Question: first record content appear and the other records not appear untill i scroll the list,So if this list has 3 records which mean that i can't scroll so the first record content only appeared

> '''
<?xml version="1.0" encoding="utf-8"?>
<RelativeLayout
xmlns:android="http://schemas.android.com/apk/res/android"
android:layout_width="match_parent"
android:layout_height="match_parent"
android:background="#ffffffff">
'''
'''
<TextView
android:layout_width="wrap_content"
android:layout_height="wrap_content"
android:text="Basket ID: "
android:layout_alignParentTop="true"
android:id="@+id/basketIDt"
android:padding="10dp"
android:textSize="20dp"
android:textColor="@color/abc_input_method_navigation_guard"
android:paddingTop="30dp"/>
<TextView
android:layout_width="wrap_content"
android:layout_height="wrap_content"
android:text="text"
android:layout_alignParentTop="true"
android:id="@+id/basketID"
android:layout_toRightOf="@+id/basketIDt"
android:padding="10dp"
android:textSize="20dp"
android:textColor="@color/abc_input_method_navigation_guard"
android:paddingTop="30dp"/>
<TextView
android:layout_width="wrap_content"
android:layout_height="100dp"
android:text="text"
android:id="@+id/description"
android:layout_below="@+id/basketID"
android:textSize="15dp"
android:layout_centerHorizontal="true"/>
'''
>
'''
<RelativeLayout xmlns:android="http://schemas.android.com/apk/res/android"
xmlns:tools="http://schemas.android.com/tools" android:layout_width="match_parent"
android:layout_height="match_parent" android:paddingLeft="@dimen/activity_horizontal_margin"
android:paddingRight="@dimen/activity_horizontal_margin"
android:paddingTop="@dimen/activity_vertical_margin"
android:paddingBottom="@dimen/activity_vertical_margin"
android:background="@color/abc_search_url_text_normal"
tools:context="com.example.pc_orbit.myapplication.Employee.BasketList">
<ListView
android:layout_width="match_parent"
android:layout_height="400dp"
android:id="@+id/lv">
</ListView>
<Button
android:layout_width="match_parent"
android:layout_height="wrap_content"
android:text="Scan QRCode"
android:background="@color/button_material_dark"
android:id="@+id/scan"
android:layout_alignParentBottom="true"
android:layout_centerHorizontal="true"
android:textColor="#fffffb6b" />
'''
> ListAdapter
'''
public class BasketListAdapter extends ArrayAdapter<BasketRecord> {
LayoutInflater mInflater;
Context context;
TextView basketID;
TextView description;
String latitude, longitude;
String citizenEmail;
String basketIDString ,descriptionString;
private List<BasketRecord> items = new ArrayList<BasketRecord>();
public BasketListAdapter(Context context, int resource, List<BasketRecord> items) {
super(context, resource, items);
this.context = context;
this.items= items;
}
@Override
public View getView(int position, View convertView, ViewGroup parent) {
if (null == convertView) {
RelativeLayout view = (RelativeLayout) RelativeLayout.inflate(this.context,
R.layout.basketsrecord, null);
Log.d("SeenDroid", String.format("Get view %d", position));
TextView id = new TextView(view.getContext());
description= new TextView(view.getContext());
latitude = this.items.get(position).getLatitude();
longitude = this.items.get(position).getLongitude();
citizenEmail= this.items.get(position).getCitizenEmail();
basketIDString =this.items.get(position).getBasketID();
descriptionString=this.items.get(position).getDescription();
view.addView(id);
view.addView(description);
return view;
} else {
RelativeLayout view = (RelativeLayout) convertView;
basketID = (TextView) view.getChildAt(1);
description= (TextView) view.getChildAt(2);
basketID.setText(this.items.get(position).getBasketID());
description.setText(this.items.get(position).getDescription());
latitude = this.items.get(position).getLatitude();
longitude = this.items.get(position).getLongitude();
citizenEmail= this.items.get(position).getCitizenEmail();
basketIDString = this.items.get(position).getBasketID();
descriptionString=this.items.get(position).getDescription();
return convertView;
}
}
}
'''
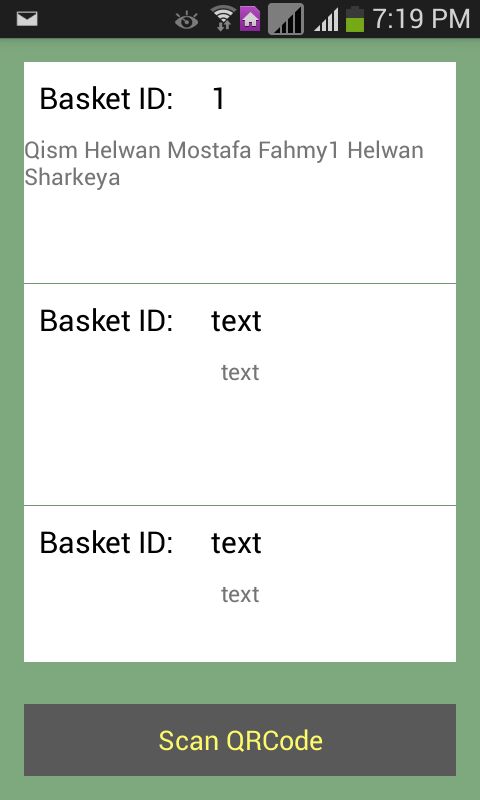
Answer: You are not setting the data when convert view is null. Which it would be in the first few passes. You only set it in the else condition. One quick fix would be to set the convert view to the view that you are creating instead of returning it at the end of your 'if' and then get rid off the 'else' (not whats in it) and keep the remaining code.
It would look something like this
'''
public View getView(int position, View convertView, ViewGroup parent) {
if (null == convertView) {
RelativeLayout view = (RelativeLayout) RelativeLayout.inflate(this.context,
R.layout.basketsrecord, null);
Log.d("SeenDroid", String.format("Get view %d", position));
TextView id = new TextView(view.getContext());
description = new TextView(view.getContext());
//I am not sure what your logic was here so I just left it in
latitude = this.items.get(position).getLatitude();
longitude = this.items.get(position).getLongitude();
citizenEmail = this.items.get(position).getCitizenEmail();
basketIDString = this.items.get(position).getBasketID();
descriptionString = this.items.get(position).getDescription();
view.addView(id);
view.addView(description);
convertView = view;
}
RelativeLayout view = (RelativeLayout) convertView;
basketID = (TextView) view.getChildAt(1);
description = (TextView) view.getChildAt(2);
basketID.setText(this.items.get(position).getBasketID());
description.setText(this.items.get(position).getDescription());
latitude = this.items.get(position).getLatitude();
longitude = this.items.get(position).getLongitude();
citizenEmail = this.items.get(position).getCitizenEmail();
basketIDString = this.items.get(position).getBasketID();
descriptionString = this.items.get(position).getDescription();
return convertView;
}
'''
Note this is only a quick fix. You should probably clean it to make more readable/reduce lines of code